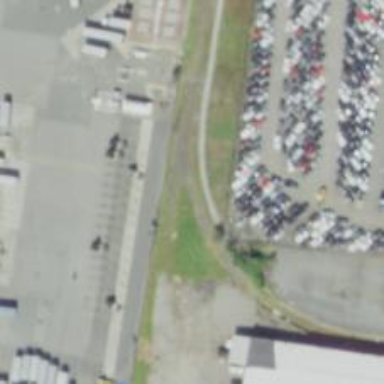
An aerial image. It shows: Rail spur service.